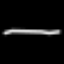
Label: line